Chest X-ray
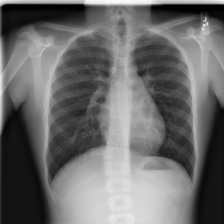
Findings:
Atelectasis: negative
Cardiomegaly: negative
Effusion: negative
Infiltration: negative
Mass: negative
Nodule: negative
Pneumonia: negative
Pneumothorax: negative
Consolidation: negative
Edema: negative
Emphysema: negative
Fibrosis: negative
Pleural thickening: negative
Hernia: negative